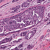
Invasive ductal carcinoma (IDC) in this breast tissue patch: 1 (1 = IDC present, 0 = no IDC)